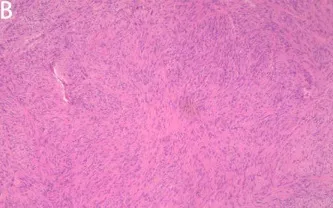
Photomicrographs. (B) Small intestinal tumor consisting of fasciculate spindle cells (hematoxylin and eosin, x40 magnification).
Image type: pathology (h&e)